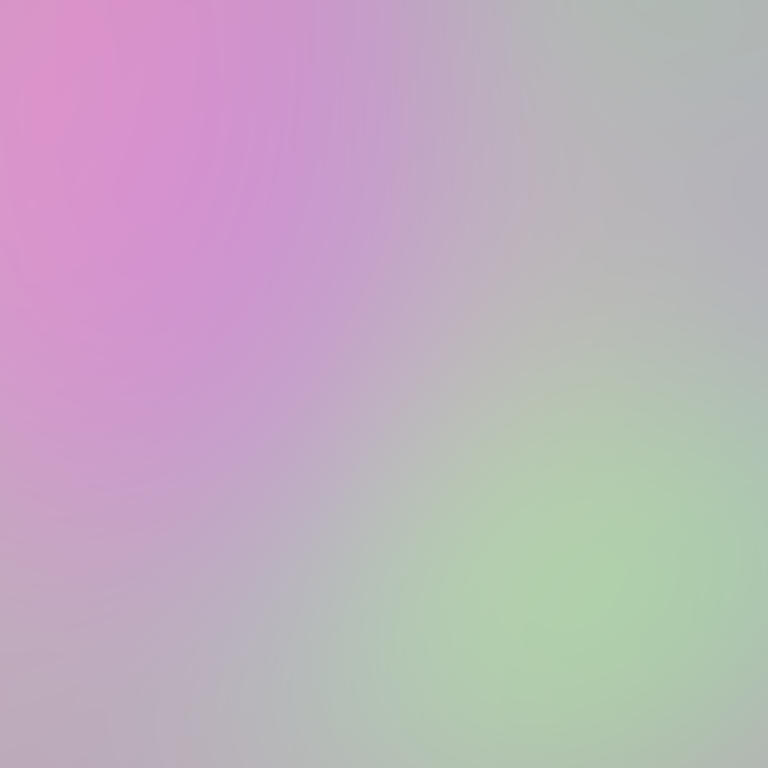
Abstract light effect, smooth gradient from soft pink to gentle green, calm atmosphere, diffuse light, no room, no furniture, no objects.